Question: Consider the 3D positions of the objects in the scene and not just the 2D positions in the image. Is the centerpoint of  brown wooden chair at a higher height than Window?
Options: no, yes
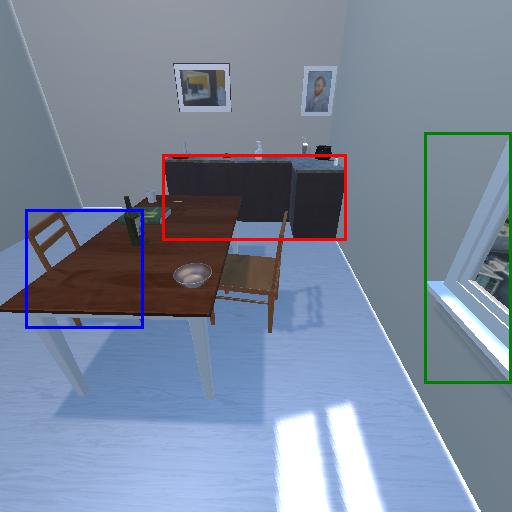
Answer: no